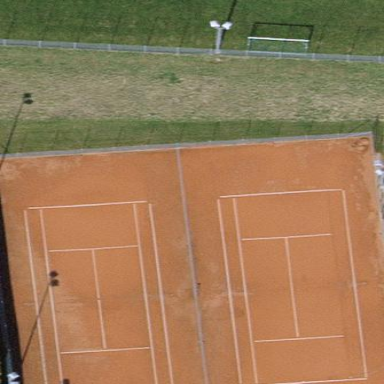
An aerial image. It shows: Sandy tennis court on pitch designated for leisure land.